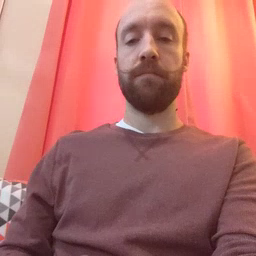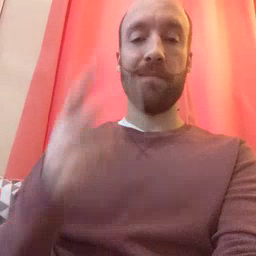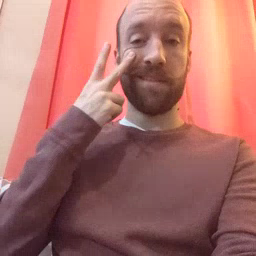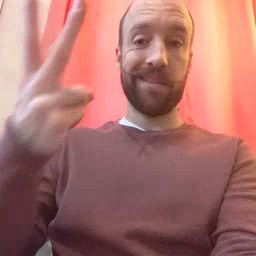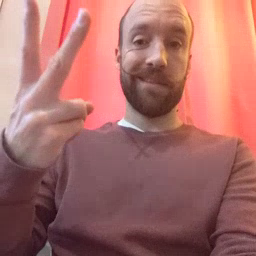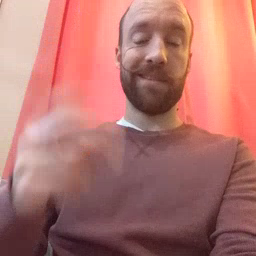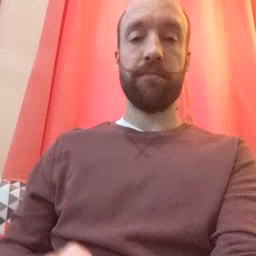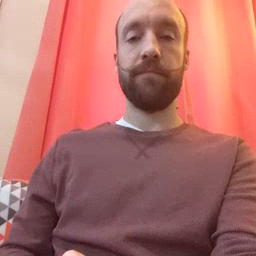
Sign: see